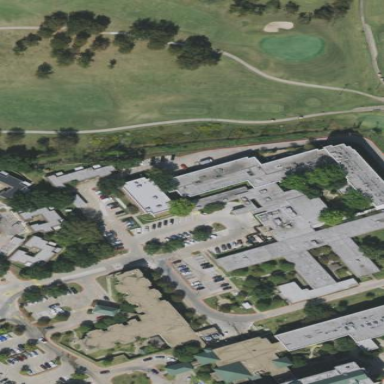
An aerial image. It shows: Hospital providing healthcare services.